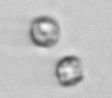
Label: Thalassiosira_sp_aff_mala